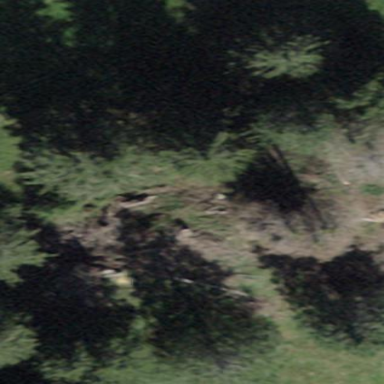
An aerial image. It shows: Forest area.